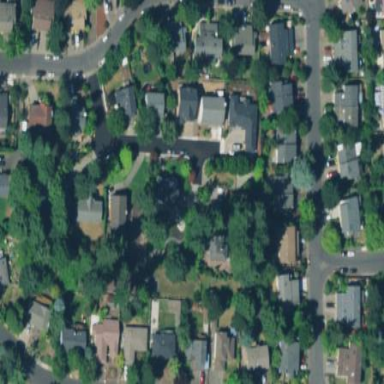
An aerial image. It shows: This residential area consists of single-family homes.